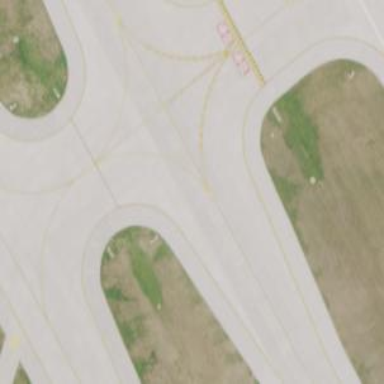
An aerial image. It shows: Image of taxiway at airport.